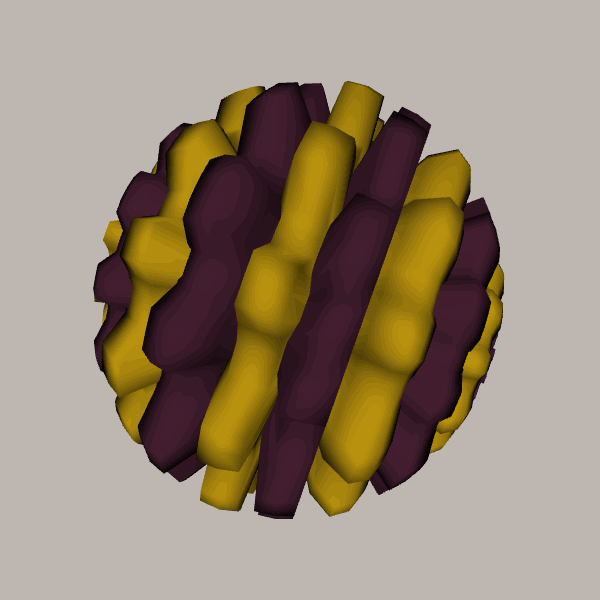
Background: light